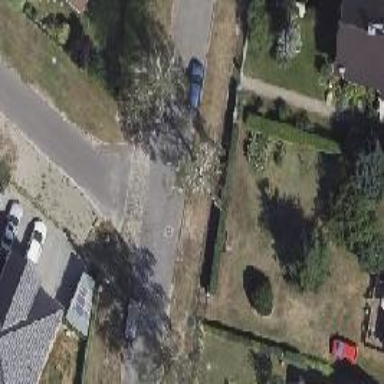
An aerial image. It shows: Residential road.